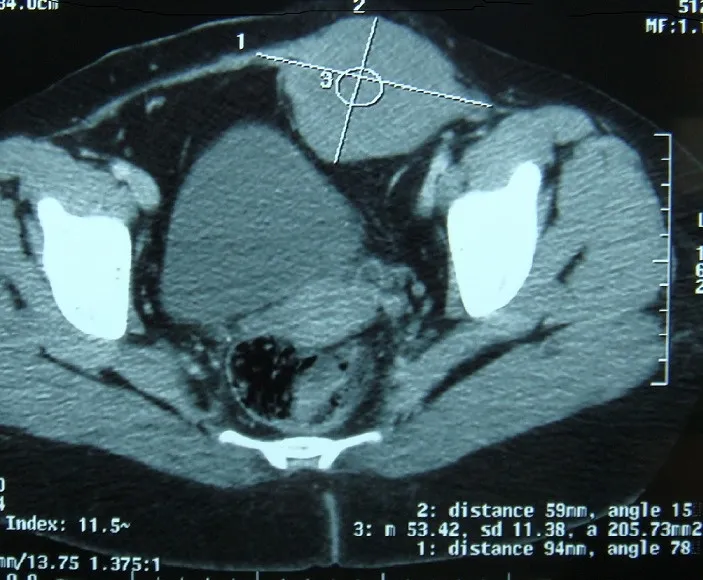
Abdominal CT scan shows an heterogeneous mass of the left iliaca fossa.
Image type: radiology (ct)